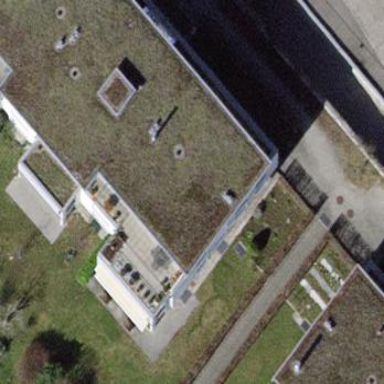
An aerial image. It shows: Building with flat roof.